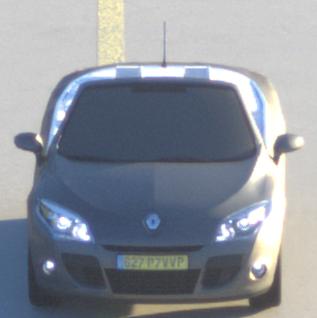
Make: Renault
Model: Mégane Coupé-Cabriolet 1.6 16V 110
Detailed model: Mégane (III) Coupé-Cabriolet
Model produced from: 2010/06
Model produced until: 2013/03
Doors: 2
Color: gray
Road condition: dry road
Daytime: sunrise or sunset
Contrast: high contrast